Question: I am a newcomer to Weka. And I want to use Weka self-training model. I have imported weka.jar when I created the project. But I want to know how to solve this problem?
Thank you in advance for you help.

'''
import java.io.File;
import weka.classifiers.Classifier;
import weka.classifiers.trees.J48;
import weka.core.Instances;
import weka.core.converters.ArffLoader;
public class J48 {
public static void main(String[] args) {
// TODO Auto-generated method stub
Classifier m_classifier = new J48();
'''
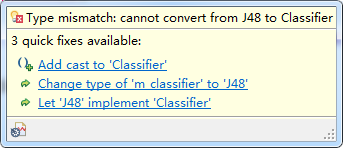
Answer: You've created a new class named 'J48', which doesn't inherit any base class or implements any interface, so the error message is correct:
> Cannot convert from J48 to Classifier
You probably wanted to instantiate Weka's J48 classifier. You can do that by using its fully qualified name:
'''
Classifier m_classifier = new weka.classifiers.trees.J48();
'''
(Also see: <URL>
But you should generally avoid these name conflicts and rename your class to something different, e.g.:
'''
public class J48Demo {
public static void main(String[] args) {
// TODO Auto-generated method stub
Classifier m_classifier = new J48();
'''
You've already imported the correct package, so by resolving the name conflict by renaming your class 'new J48()' will refer to the correct class.